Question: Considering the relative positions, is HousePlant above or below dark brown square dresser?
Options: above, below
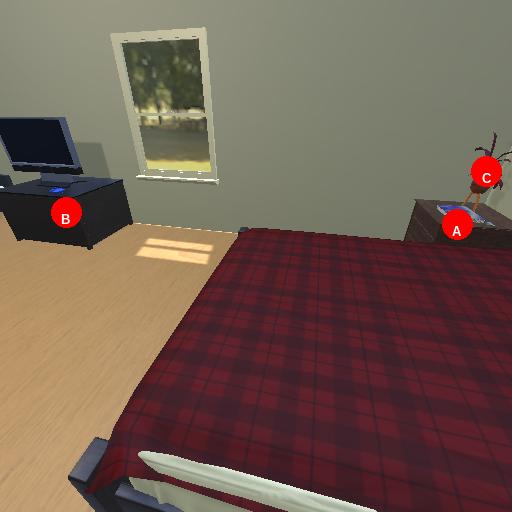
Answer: above